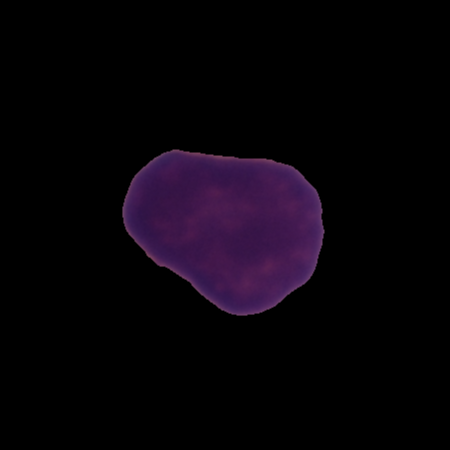
Label: healthy